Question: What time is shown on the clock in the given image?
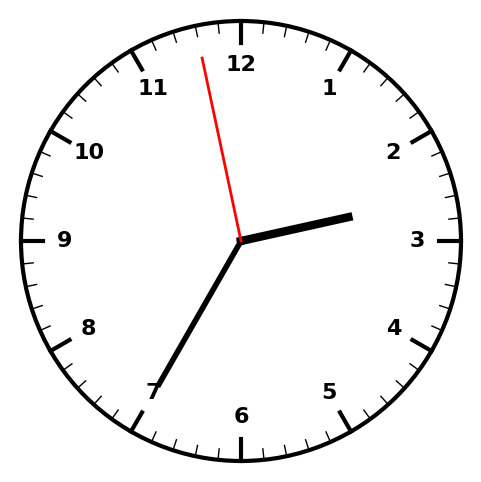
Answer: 02:34:58